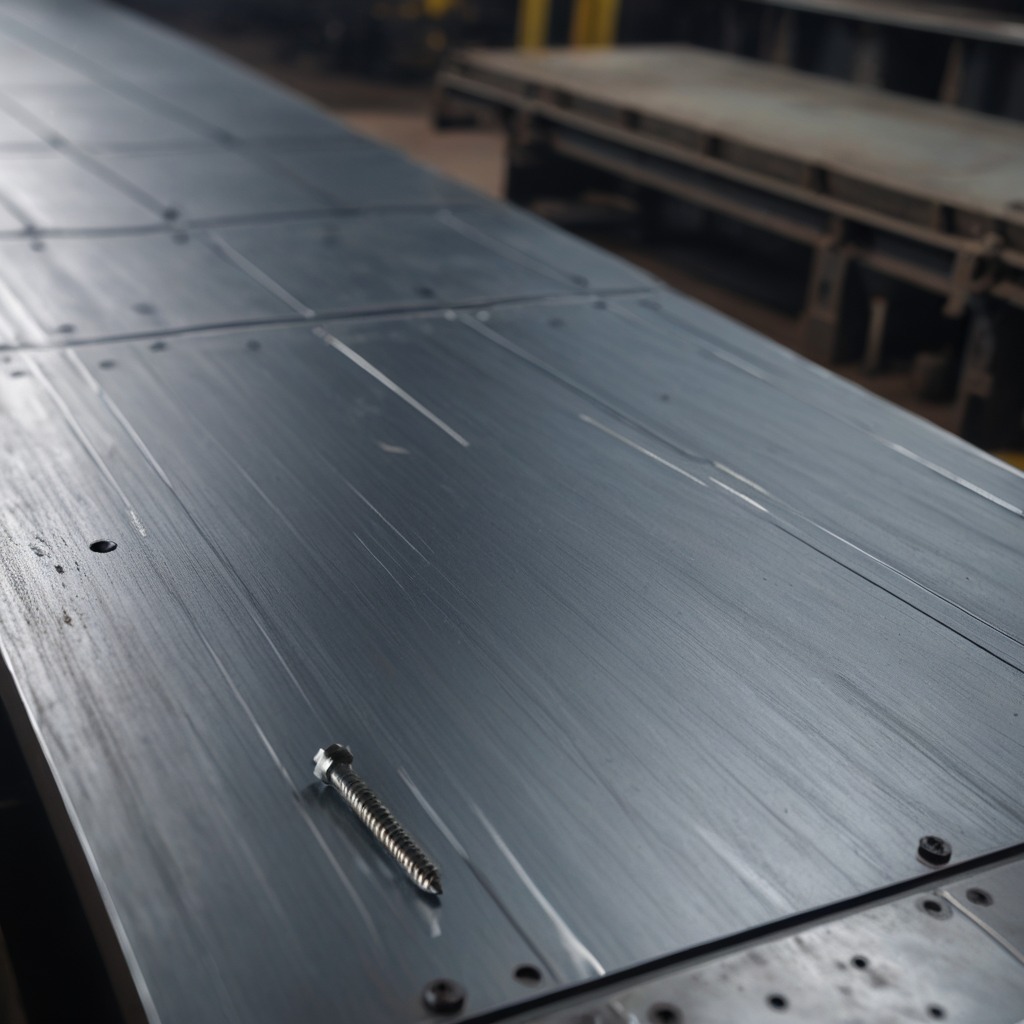
A metal screw is lying on a cold steel table in a mining workshop.